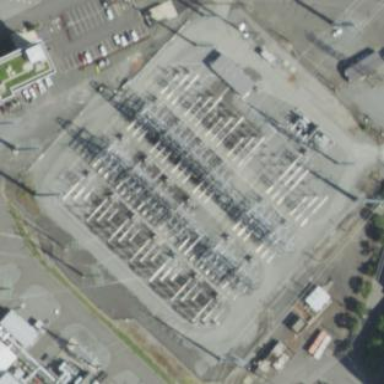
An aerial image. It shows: Power substation.